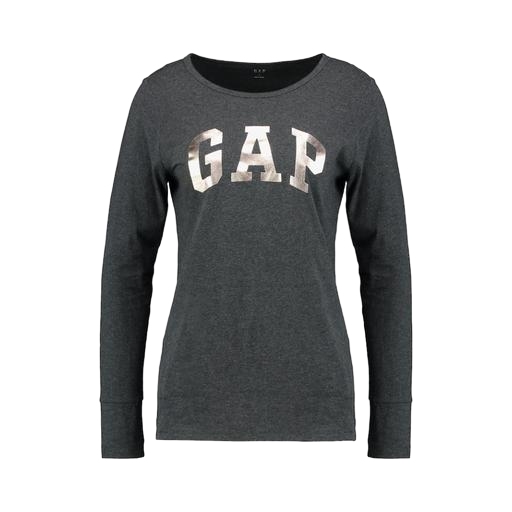
gray print long sleeve t-shirt, gray women's long-sleeve t-shirt, longsleeve t-shirt, white background